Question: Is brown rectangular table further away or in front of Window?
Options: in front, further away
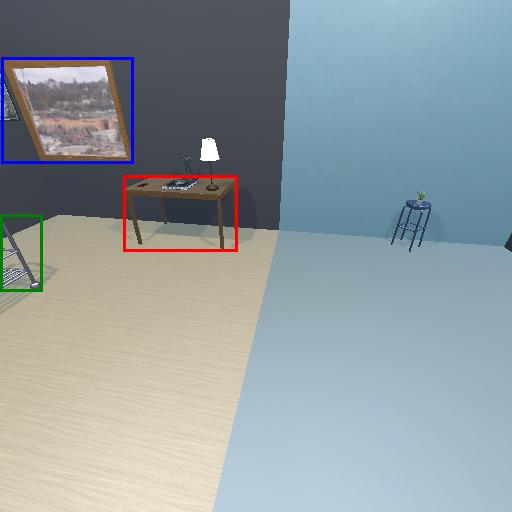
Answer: in front